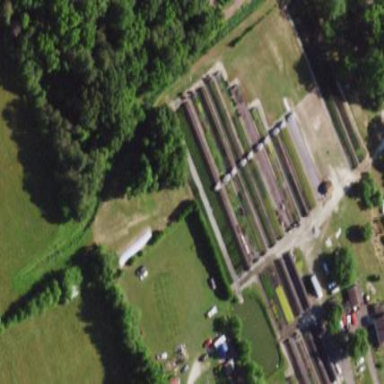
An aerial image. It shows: Area dedicated to greenhouse horticulture.